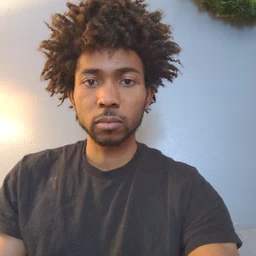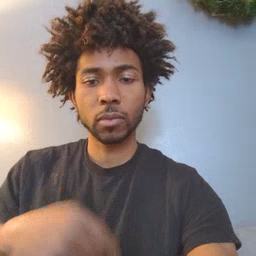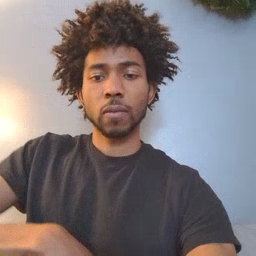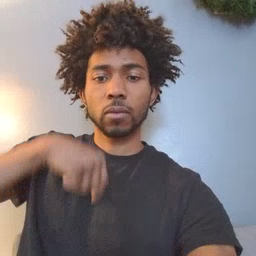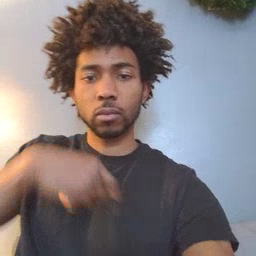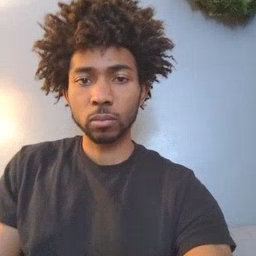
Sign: zipper